Question: I have the following neat little table in reStructuredText:
'''
====== ======= ====== =====================
Symbol Meaning Type Example
====== ======= ====== =====================
G Era Text "GG" -> "AD"
y Year Number "yy" -> "03"
"yyyy" -> "2003"
M Month Text "M" -> "7"
or "M" -> "12"
Number "MM" -> "07"
"MMM" -> "Jul"
"MMMM" -> "December"
====== ======= ====== =====================
'''
As per the <URL> I would expect the resulting HTML table that Spinx generates to be as layed out in the text, so "yy" and "yyyy" would be on different lines, as would be "M", "MM" and so on. However the result is this:

I have tried some alternatives like using pipes (|) at the beginning of the last column, empty lines, indentation. The closest I came was using an indent before "yyyy". Then the "yyyy" is on the next line, but it is indented. Of course I want it to be on the same indentation level as "yy".
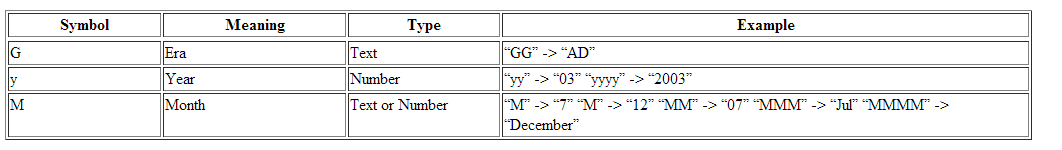
Answer: What you need is a <URL>:
'''
====== ======= ====== =====================
Symbol Meaning Type Example
====== ======= ====== =====================
G Era Text "GG" -> "AD"
y Year Number | "yy" -> "03"
| "yyyy" -> "2003"
M Month Text | "M" -> "7"
or | "M" -> "12"
Number | "MM" -> "07"
| "MMM" -> "Jul"
| "MMMM" -> "December"
====== ======= ====== =====================
'''
Example output:

<URL>